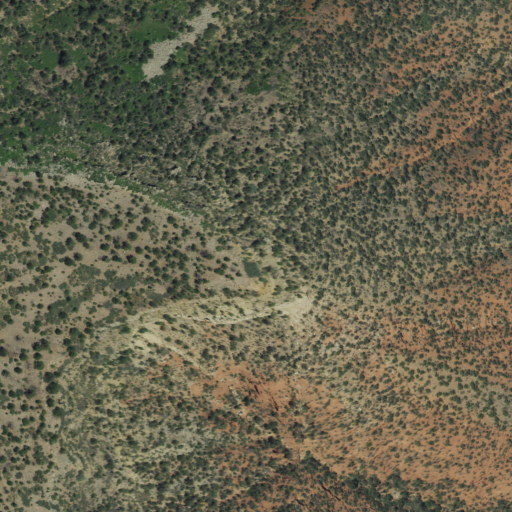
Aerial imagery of mountain in New Mexico named Punta de la Mesa de San Juan Jose containing evergreen forest and shrub